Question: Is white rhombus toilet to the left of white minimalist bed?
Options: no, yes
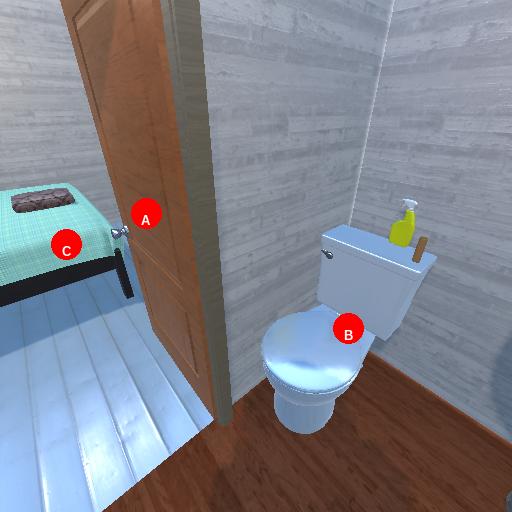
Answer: no